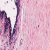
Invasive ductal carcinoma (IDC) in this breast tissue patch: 0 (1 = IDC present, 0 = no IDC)